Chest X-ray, AP view. Patient: 50 years old, sex M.
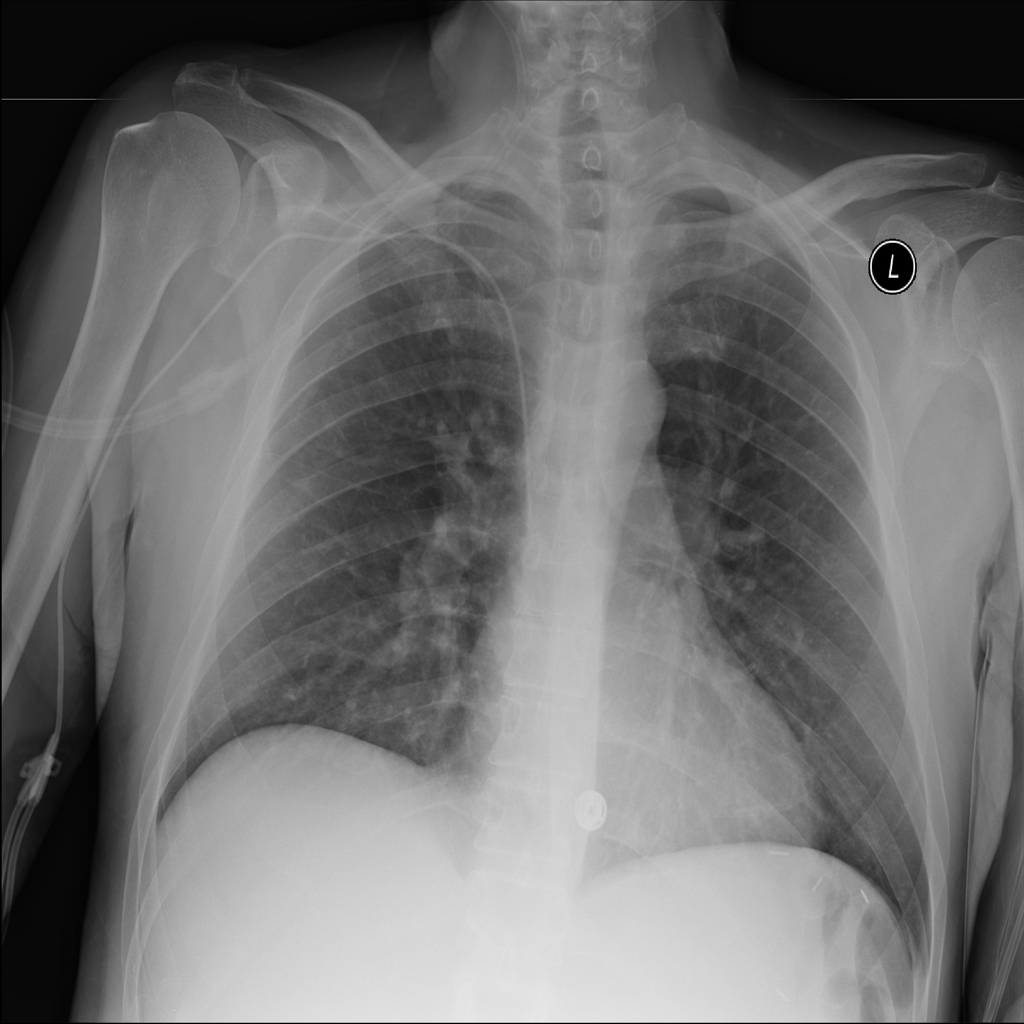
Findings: No Finding